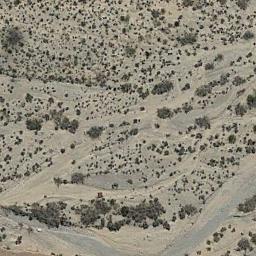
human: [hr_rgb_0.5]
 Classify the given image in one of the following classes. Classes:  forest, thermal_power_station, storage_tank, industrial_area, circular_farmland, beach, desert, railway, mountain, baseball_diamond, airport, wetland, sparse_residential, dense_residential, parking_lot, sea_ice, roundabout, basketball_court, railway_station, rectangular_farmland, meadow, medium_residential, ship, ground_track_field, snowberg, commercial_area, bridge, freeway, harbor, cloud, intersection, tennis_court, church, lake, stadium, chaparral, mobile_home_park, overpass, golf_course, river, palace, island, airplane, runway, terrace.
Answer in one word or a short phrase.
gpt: chaparral